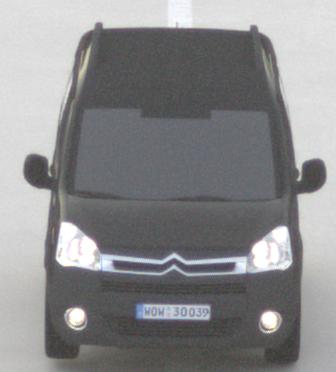
Make: Citroen
Model: Berlingo Kombi VTi 120
Detailed model: Berlingo (II) Kombi
Model produced from: 2009/12
Model produced until: 2012/03
Doors: 5
Color: black
Road condition: dry road
Daytime: sunrise or sunset
Contrast: low contrast